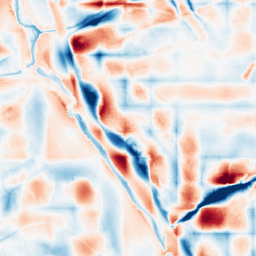
Category: wavelet
Decomposition family: wavelet_biorthogonal
Decomposition parameters: wavelet: bior2.4
level: 5
Upsampling method: regularized
Upsampling parameters: scale: 4
lambda_reg: 0.001
Upsampling scale: 4